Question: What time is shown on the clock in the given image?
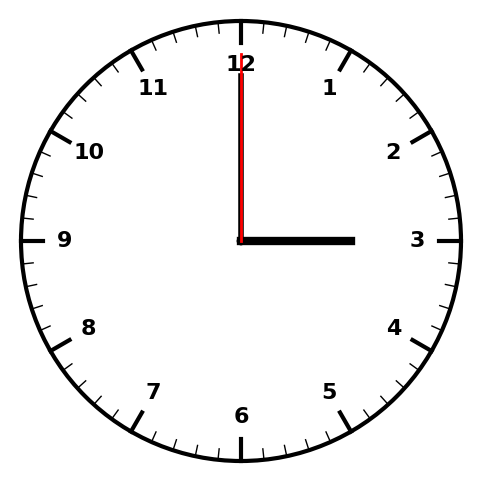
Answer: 03:00:00